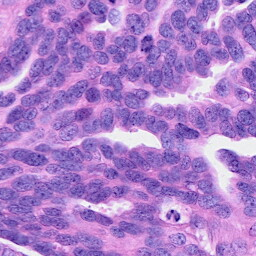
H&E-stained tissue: Ovarian